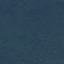
Land use / land cover: Forest